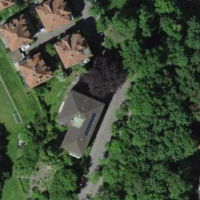
EUNIS habitat code: 55
Species observed at this site:
Pieris napi